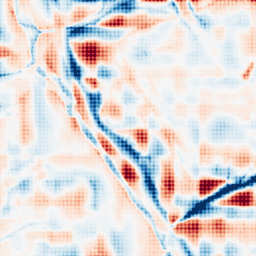
Category: wavelet
Decomposition family: wavelet_reverse_biorthogonal
Decomposition parameters: wavelet: rbio1.3
level: 5
Upsampling method: sinc_hamming
Upsampling parameters: scale: 8
kernel_size: 8
Upsampling scale: 8